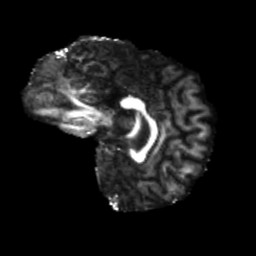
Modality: FA
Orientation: sagittal
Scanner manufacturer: siemens
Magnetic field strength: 3 T
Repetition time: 4 s
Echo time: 0.0594 s